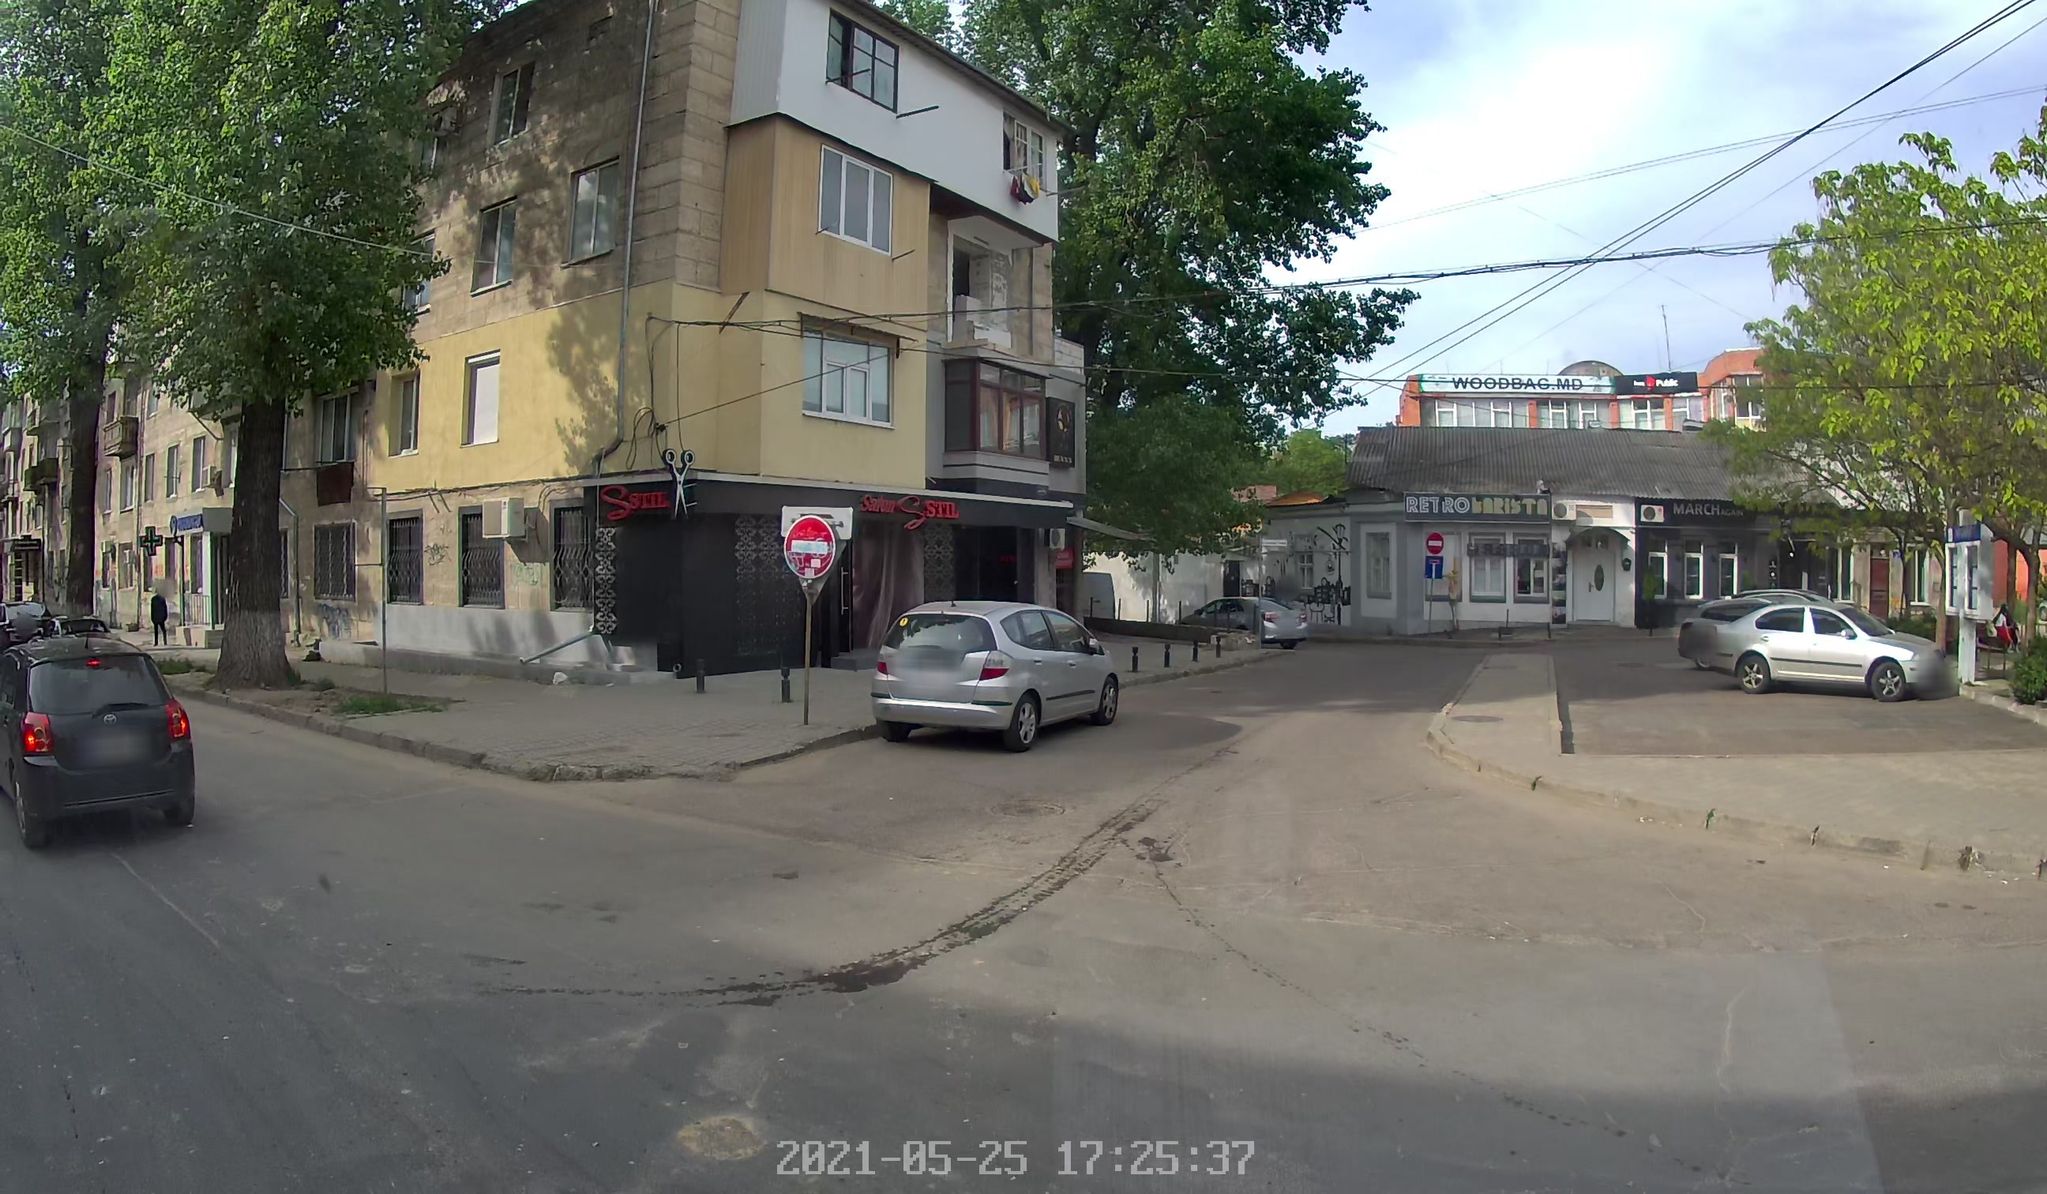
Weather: clear
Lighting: day
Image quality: good
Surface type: driving surface
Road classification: secondary
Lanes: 2
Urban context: urban centre
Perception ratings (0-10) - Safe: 4.54, Lively: 7.06, Beautiful: 3.91, Boring: 2.84, Depressing: 4.33, Wealthy: 2.52